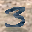
Label: 3